Acute ischemic stroke brain MRI, CoRegistered space, volume 192x192x19, slice 12 of 19.
ADC (apparent diffusion coefficient): 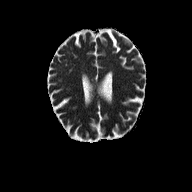
Tmax (time-to-maximum): 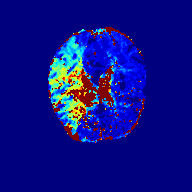
MTT (mean transit time): 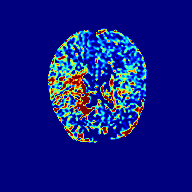
rCBF (relative cerebral blood flow): 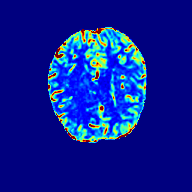
rCBV (relative cerebral blood volume): 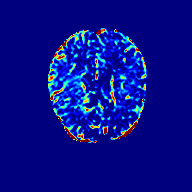
TTP (time-to-peak): 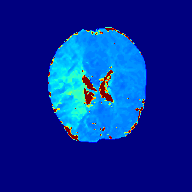
Final infarct lesion volume (90-day follow-up ground truth): 574 voxels